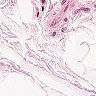
Metastatic tissue present: no